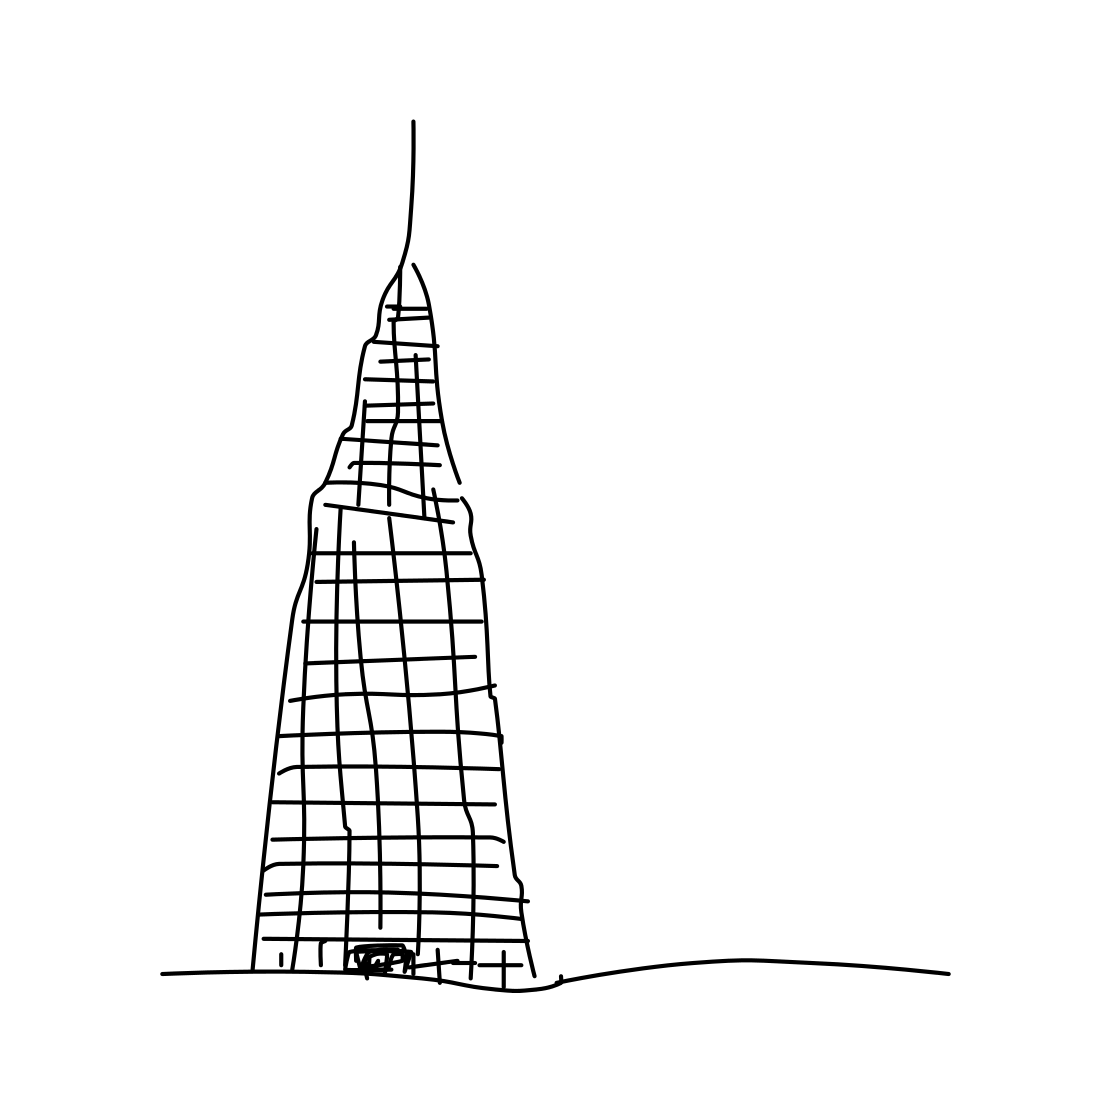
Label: skyscraper